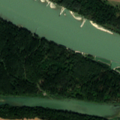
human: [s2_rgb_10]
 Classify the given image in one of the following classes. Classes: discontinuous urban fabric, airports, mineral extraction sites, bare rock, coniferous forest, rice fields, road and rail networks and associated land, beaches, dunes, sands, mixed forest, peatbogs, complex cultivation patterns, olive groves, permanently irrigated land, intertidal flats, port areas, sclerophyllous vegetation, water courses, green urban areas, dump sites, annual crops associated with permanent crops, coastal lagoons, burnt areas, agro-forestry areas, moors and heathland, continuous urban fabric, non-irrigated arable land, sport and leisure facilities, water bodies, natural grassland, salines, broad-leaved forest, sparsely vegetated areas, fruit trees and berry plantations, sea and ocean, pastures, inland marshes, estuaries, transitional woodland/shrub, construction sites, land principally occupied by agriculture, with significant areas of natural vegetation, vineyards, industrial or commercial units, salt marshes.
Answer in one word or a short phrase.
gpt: non-irrigated arable land, pastures, broad-leaved forest, water courses